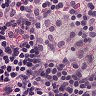
Metastatic tissue present: no